Question: I am creating a UIImageView and adding it in a loop to my view, I set the initial frame to 0,0,1,47 and each passage of the loop I change the center of the image view to space them out.
I am always using 0 as the origin.y
The problem is the origin reference is in the centre of the image view, assuming we was in interface builder, this is equivalent to the image below.
How can I change the reference point in code ?

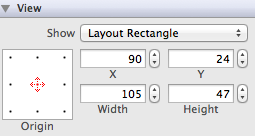
Answer: After reading these answers and your comments I'm not really sure what is your point.
With 'UIView' you can set position by 2 ways:
- 'center'- 'frame.origin'
If you want the bottom left corner to be at x=300, y=300 you can just do this:
'''
UIView *view = ...
CGRect frame = view.frame;
frame.origin.x = 300 - frame.size.width;
frame.origin.y = 300 - frame.size.height;
view.frame = frame;
'''
---
But if you go one level deeper to magical world of 'CALayers' (don' forget to import QuartzCore), you are more powerful.
'CALayer' has these:
- 'position'- 'anchorPoint''CGPoint''-[UIView center]''position'
Example time:
1. You have a view with size 100x100
2. view.layer.anchorPoint = CGPointMake(1, 1);
3. view.layer.position = CGPointMake(300, 300);
4. Top left corner of the view is at x=200, y=200 and its bottom right corner is at x=300, y=300.
When you rotate the layer/view it will be rotated around the 'anchorPoint', that is the center by default.
Bu since you just ask to do specific thing and not you want to achieve, I can't help you any further now.